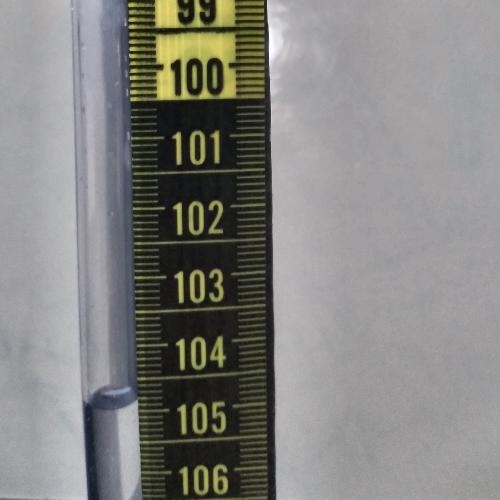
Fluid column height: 104.8 cm